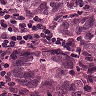
Metastatic tissue present: yes